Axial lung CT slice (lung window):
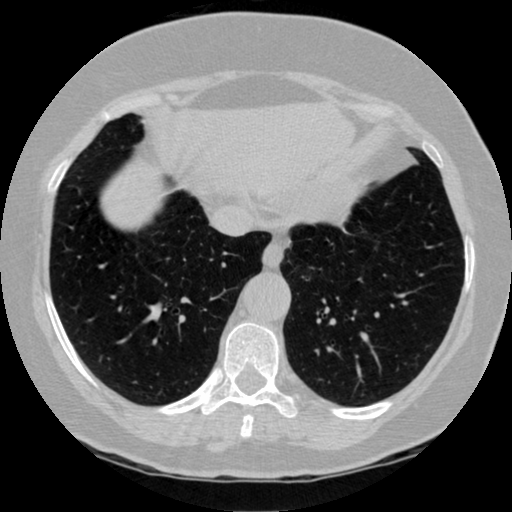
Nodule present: no